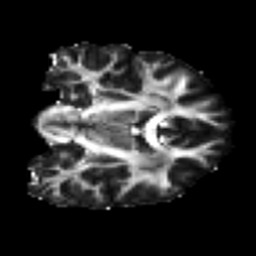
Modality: FA
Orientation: coronal
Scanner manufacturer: siemens
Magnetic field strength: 3 T
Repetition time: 3.6 s
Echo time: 0.092 s